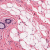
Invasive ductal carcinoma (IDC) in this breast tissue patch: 0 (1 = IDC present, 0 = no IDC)